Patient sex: F
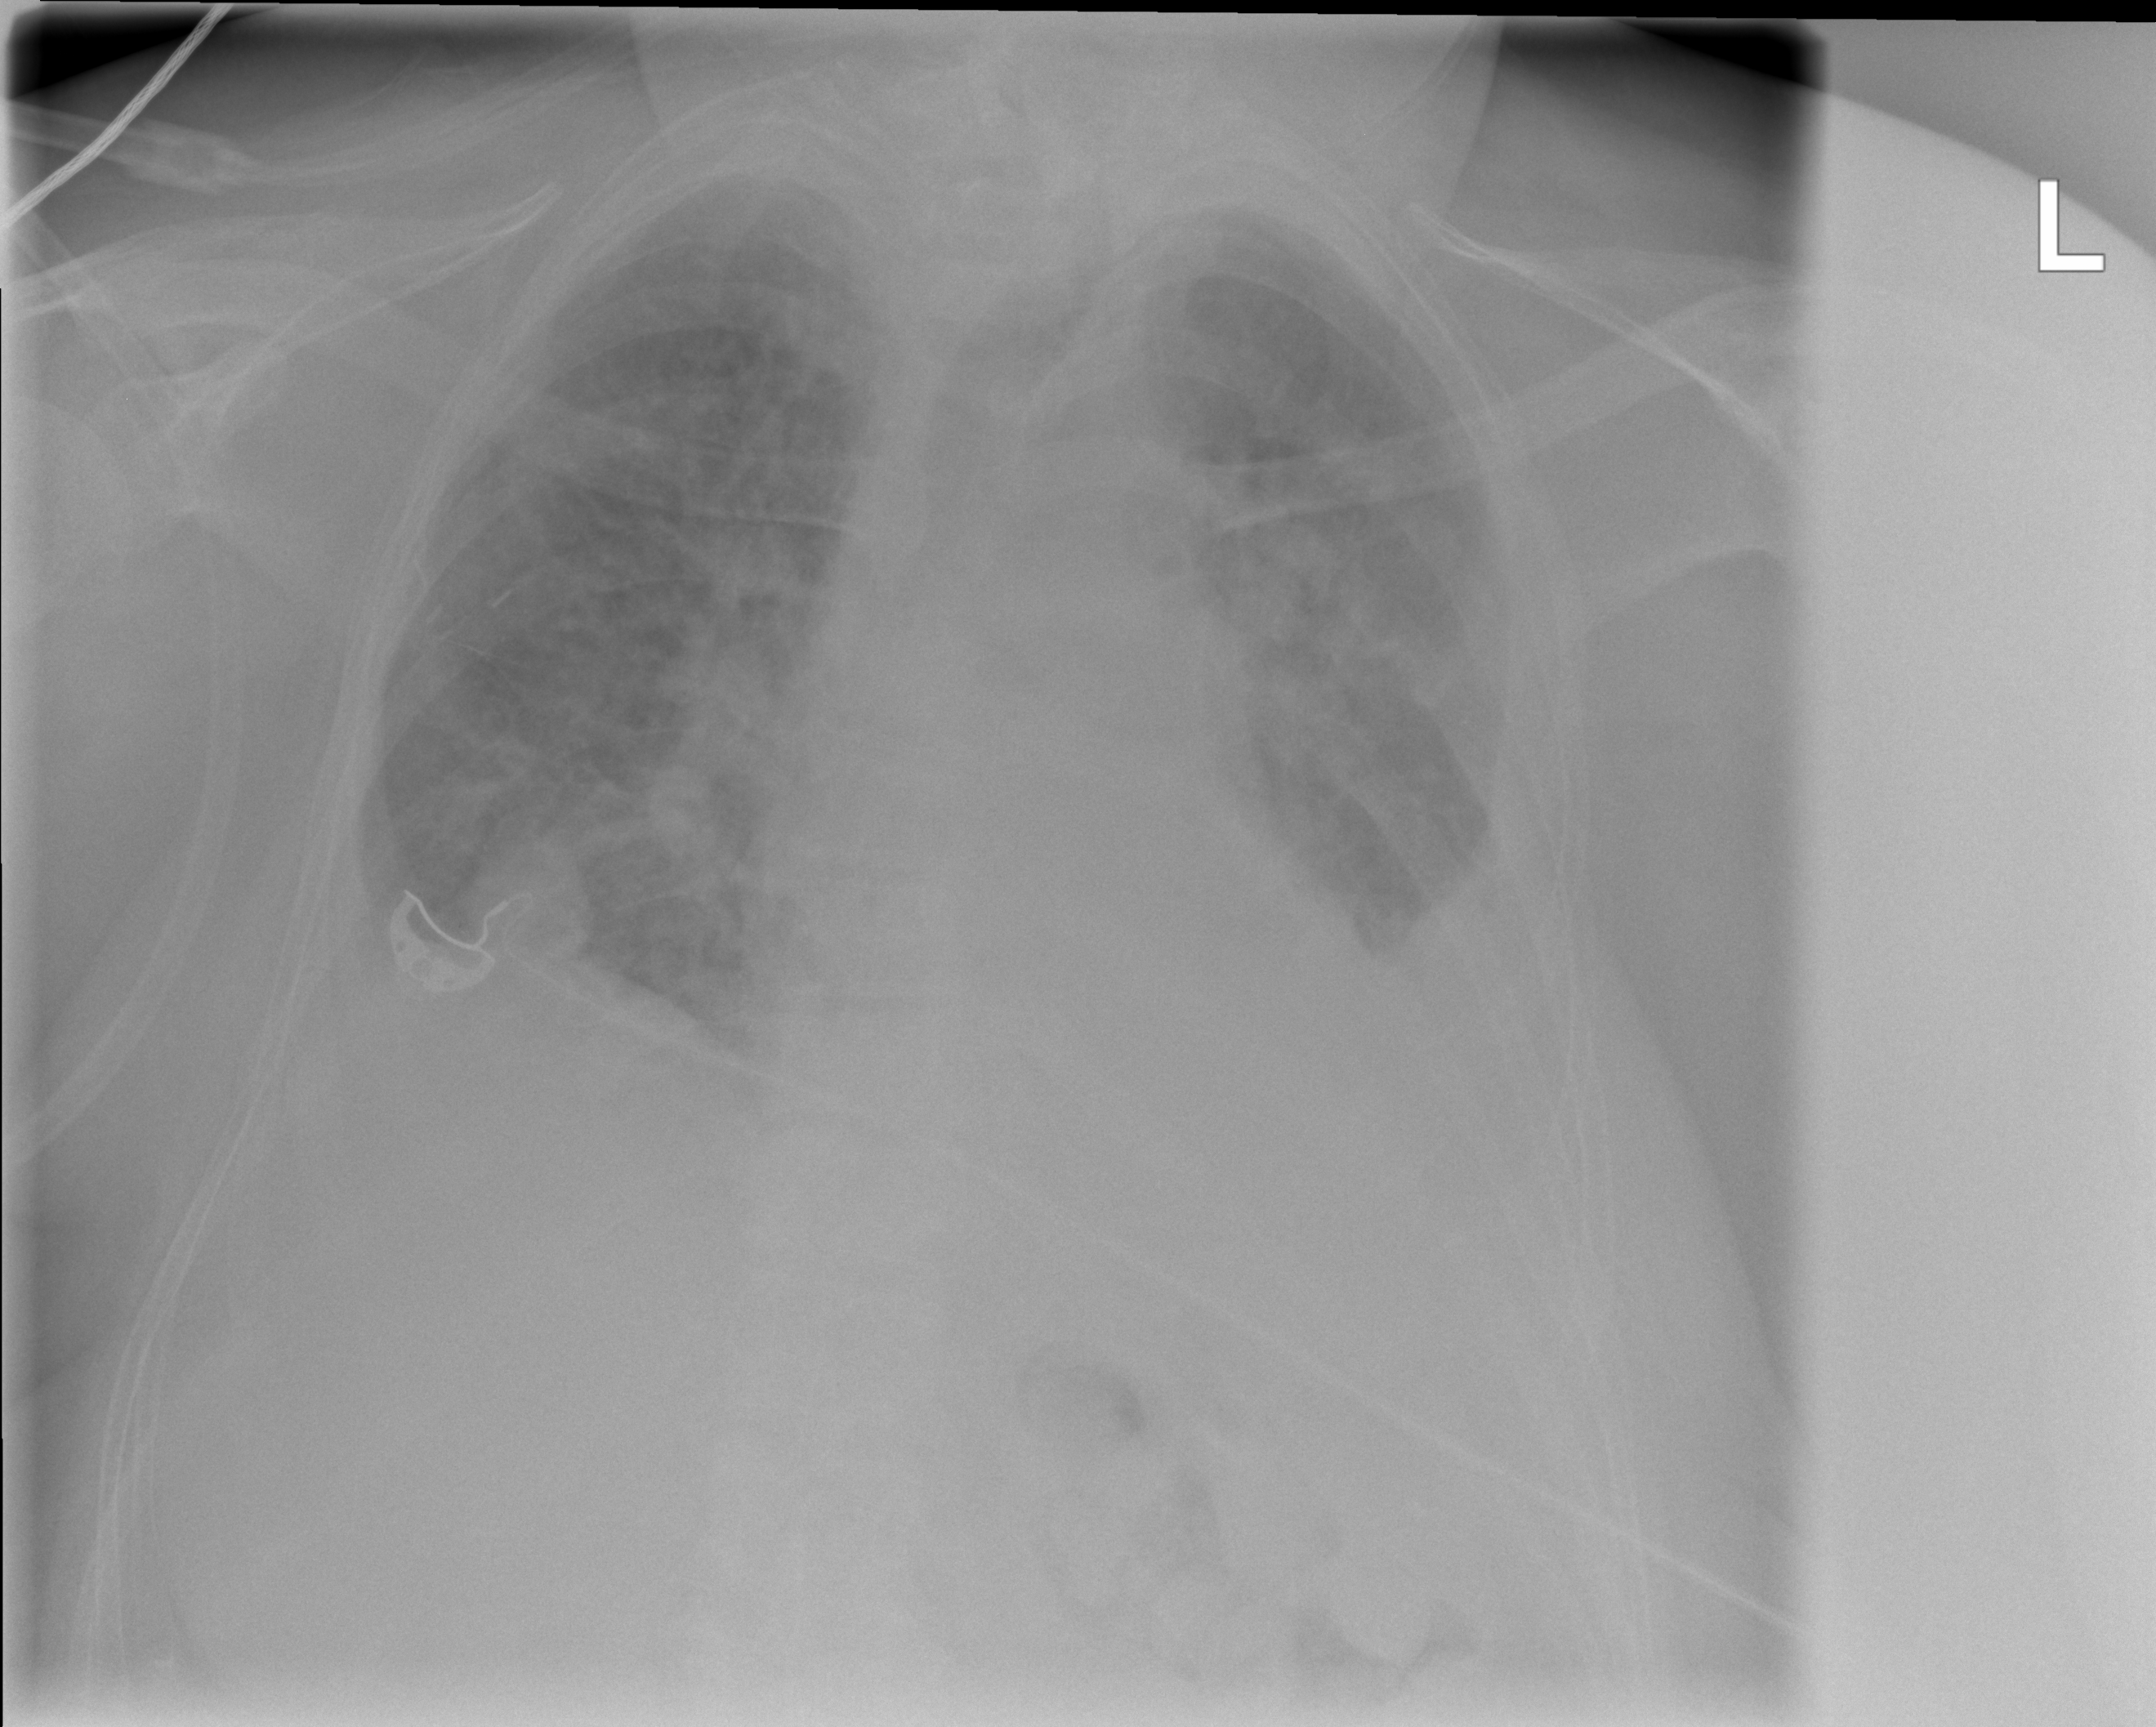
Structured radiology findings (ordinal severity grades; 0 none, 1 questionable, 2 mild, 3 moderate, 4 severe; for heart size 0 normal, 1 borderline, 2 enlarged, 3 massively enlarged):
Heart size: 2
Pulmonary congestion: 2
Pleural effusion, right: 2
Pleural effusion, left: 3
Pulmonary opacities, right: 2
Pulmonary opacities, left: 2
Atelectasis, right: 2
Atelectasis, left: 2